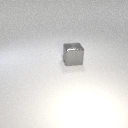
large gray metal cube